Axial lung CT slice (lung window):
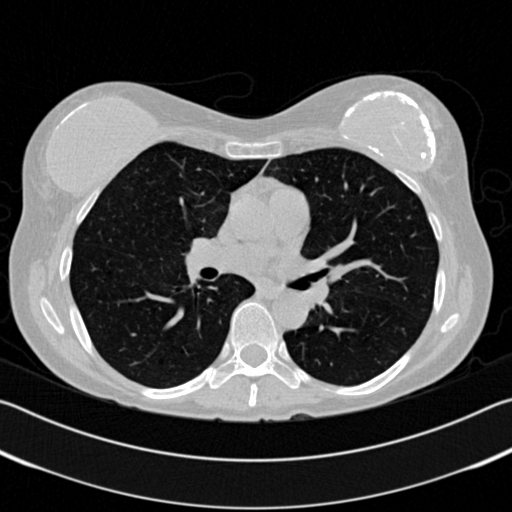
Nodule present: no